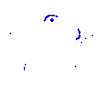
Particle: proton